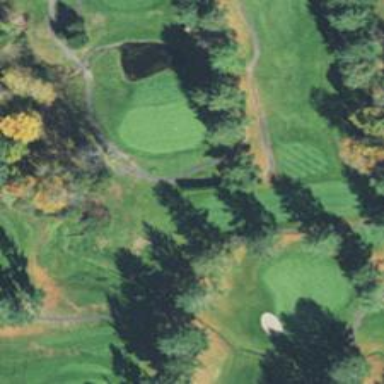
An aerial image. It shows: Path for both road and golf.